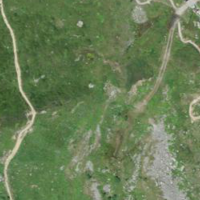
EUNIS habitat code: 26
Species observed at this site:
Rhododendron ferrugineum
Calluna vulgaris
Tussilago farfara
Alnus alnobetula